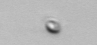
Label: nanoplankton_mix